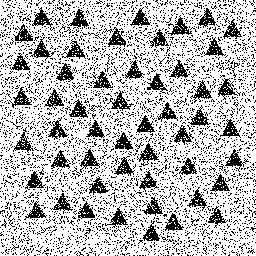
Squares: 0
Triangles: 52
Stars: 0
Total shapes: 52